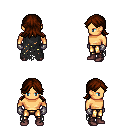
a pixel art fantasy rpg character, male body template, human, tanned skin, black tattered cape, gold greaves, brown loose hair, metal gloves, maroon shoes, four views (front, back, left, right), 2x2 character sprite sheet, small pixel art, hard edges, no anti-aliasing